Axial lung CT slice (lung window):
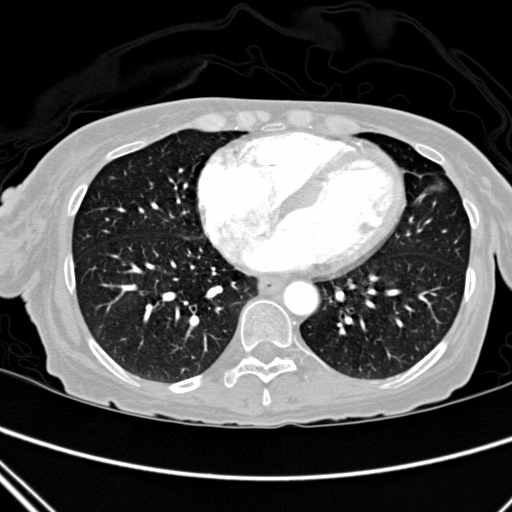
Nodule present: no